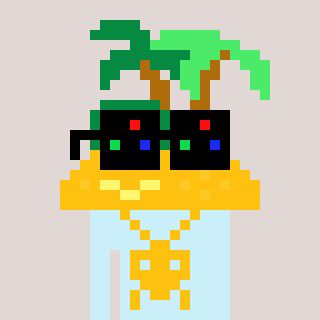
a pixel art character with square black sunglasses, a island-shaped head and a cold-colored body on a warm background